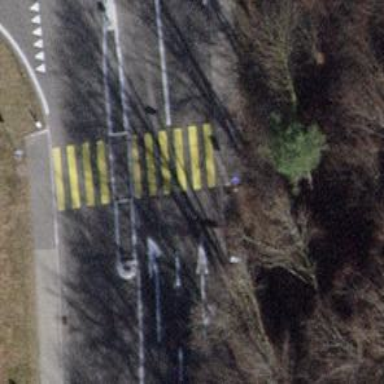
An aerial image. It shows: Kerb serving as barrier.